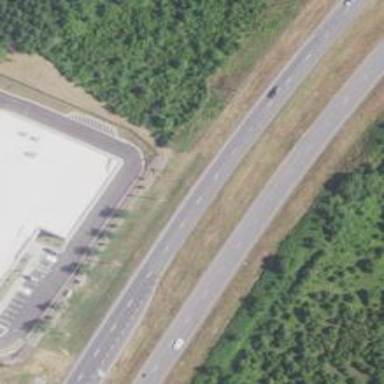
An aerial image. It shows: Trunk highway.